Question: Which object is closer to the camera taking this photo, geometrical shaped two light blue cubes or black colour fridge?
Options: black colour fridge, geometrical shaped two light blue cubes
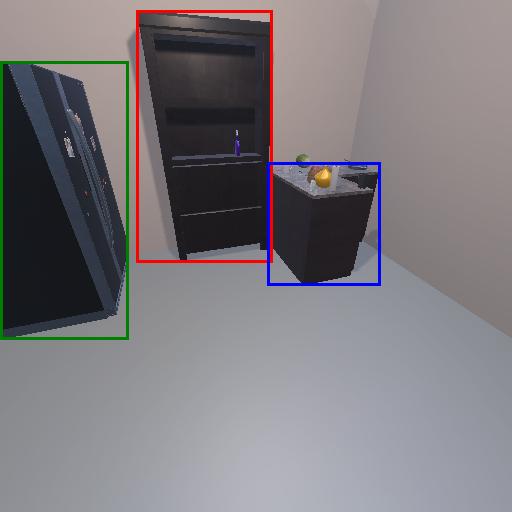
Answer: black colour fridge